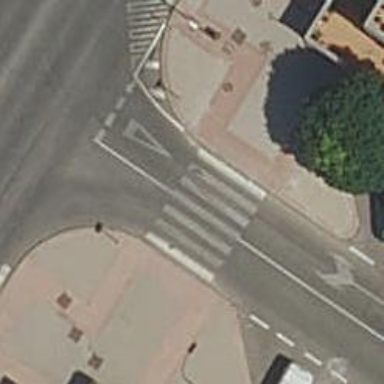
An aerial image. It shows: Zebra crossing on the road.